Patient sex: M
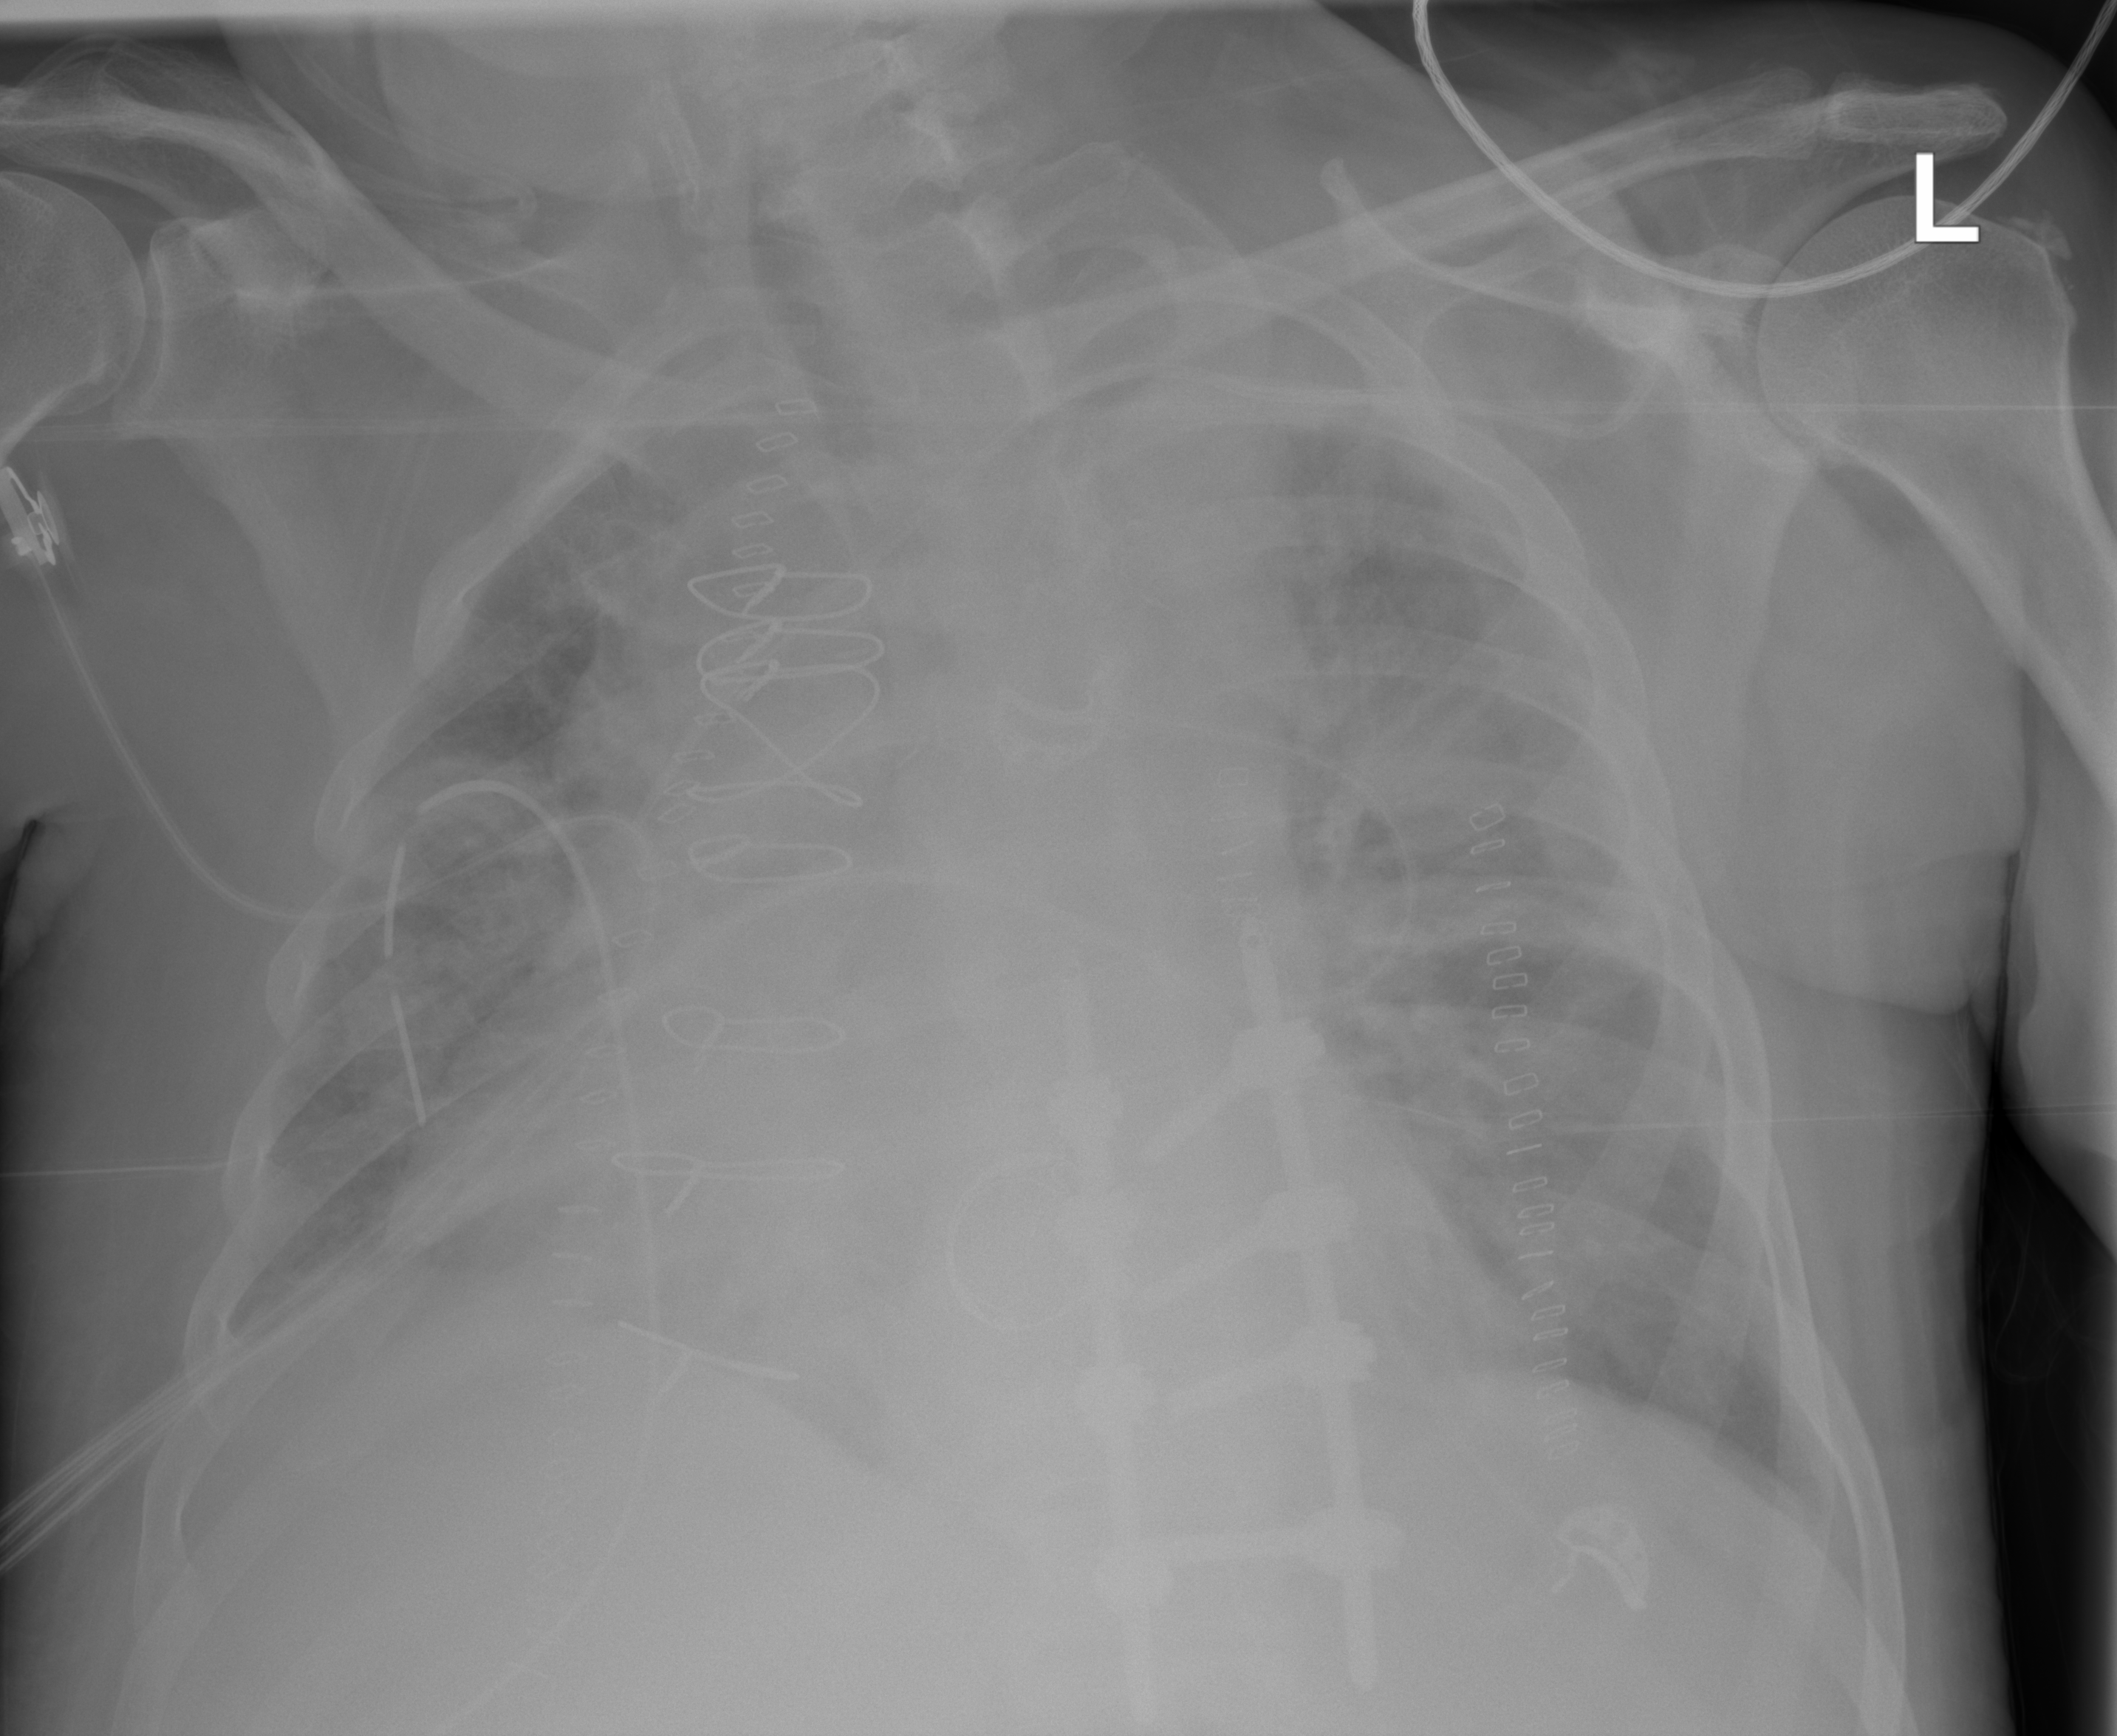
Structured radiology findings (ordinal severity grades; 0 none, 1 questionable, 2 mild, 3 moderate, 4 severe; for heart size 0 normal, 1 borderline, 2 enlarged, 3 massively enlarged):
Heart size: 2
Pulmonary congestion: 2
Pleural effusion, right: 0
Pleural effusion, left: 2
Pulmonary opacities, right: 2
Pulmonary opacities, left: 1
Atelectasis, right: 2
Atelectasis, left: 2